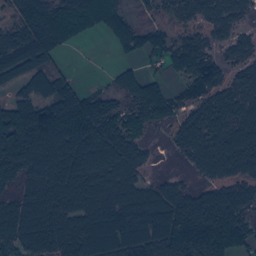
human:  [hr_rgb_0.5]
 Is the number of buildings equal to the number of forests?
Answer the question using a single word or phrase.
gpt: no

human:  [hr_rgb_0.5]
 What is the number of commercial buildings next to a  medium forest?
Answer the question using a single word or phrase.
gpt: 1

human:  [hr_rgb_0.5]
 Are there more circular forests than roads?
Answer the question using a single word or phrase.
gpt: no

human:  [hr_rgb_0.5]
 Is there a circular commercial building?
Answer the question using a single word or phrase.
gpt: no

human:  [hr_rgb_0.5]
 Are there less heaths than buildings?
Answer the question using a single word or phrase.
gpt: no

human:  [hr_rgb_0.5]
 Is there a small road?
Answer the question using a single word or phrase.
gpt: yes

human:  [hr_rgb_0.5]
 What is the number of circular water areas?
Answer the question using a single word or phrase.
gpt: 1

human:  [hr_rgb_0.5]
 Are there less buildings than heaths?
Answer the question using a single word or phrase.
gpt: yes

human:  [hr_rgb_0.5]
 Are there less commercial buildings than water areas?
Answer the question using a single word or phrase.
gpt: yes

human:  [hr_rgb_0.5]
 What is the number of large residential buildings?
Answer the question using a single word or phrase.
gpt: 0

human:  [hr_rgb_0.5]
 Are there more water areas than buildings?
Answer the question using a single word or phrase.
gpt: no

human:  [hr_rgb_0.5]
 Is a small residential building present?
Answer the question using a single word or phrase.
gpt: yes

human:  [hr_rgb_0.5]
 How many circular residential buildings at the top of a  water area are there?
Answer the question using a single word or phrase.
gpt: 0

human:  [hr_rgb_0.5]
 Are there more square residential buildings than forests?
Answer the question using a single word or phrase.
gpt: no

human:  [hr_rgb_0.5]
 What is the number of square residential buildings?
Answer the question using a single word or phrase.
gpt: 0

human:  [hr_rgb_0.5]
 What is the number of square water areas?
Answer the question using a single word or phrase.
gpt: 1

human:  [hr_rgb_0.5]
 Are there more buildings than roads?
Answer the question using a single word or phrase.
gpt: no

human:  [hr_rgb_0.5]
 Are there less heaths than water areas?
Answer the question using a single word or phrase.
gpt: no

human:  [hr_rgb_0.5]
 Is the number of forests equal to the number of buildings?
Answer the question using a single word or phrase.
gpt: no

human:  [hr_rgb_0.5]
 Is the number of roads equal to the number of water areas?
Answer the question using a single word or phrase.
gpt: no

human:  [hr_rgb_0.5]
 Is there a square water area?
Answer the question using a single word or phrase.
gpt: yes

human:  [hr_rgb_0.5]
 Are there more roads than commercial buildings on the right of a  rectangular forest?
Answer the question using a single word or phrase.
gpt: yes

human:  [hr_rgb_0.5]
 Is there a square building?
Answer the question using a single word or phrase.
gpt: no

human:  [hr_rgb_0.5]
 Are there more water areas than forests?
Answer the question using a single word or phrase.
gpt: no

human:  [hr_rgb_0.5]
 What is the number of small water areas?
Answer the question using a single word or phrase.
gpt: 4

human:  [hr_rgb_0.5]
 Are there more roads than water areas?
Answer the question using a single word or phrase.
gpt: yes

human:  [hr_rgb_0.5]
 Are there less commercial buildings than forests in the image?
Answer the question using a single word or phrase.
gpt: yes

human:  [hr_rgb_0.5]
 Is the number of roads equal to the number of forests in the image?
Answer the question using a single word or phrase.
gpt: no

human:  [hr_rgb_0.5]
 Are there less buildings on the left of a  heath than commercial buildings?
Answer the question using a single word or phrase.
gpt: no

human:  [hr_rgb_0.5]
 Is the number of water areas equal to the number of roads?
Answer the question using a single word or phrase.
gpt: no

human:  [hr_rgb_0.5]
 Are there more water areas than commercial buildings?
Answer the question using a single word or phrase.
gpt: yes

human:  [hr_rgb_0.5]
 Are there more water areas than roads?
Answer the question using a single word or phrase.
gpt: no

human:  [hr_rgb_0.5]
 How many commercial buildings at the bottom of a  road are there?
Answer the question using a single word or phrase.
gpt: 1

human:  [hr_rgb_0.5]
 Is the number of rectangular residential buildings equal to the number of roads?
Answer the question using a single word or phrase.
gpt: no

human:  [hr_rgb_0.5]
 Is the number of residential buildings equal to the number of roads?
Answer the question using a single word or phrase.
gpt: no

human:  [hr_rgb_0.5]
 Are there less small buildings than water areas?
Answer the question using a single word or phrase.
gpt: no